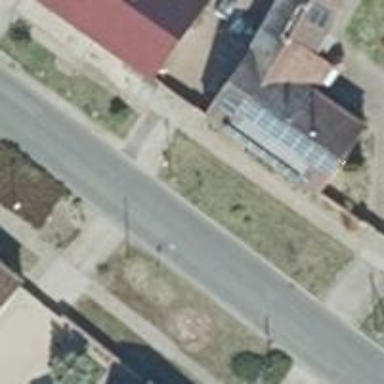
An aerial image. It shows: Power pole.